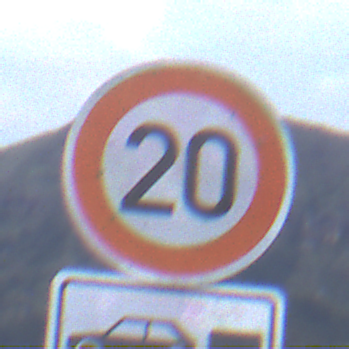
Verkehrszeichen: Geschwindigkeit20
Zusatzzeichen unten: HinweisDurchSinnbild15
Umgebung: Outdoor, Nature
Tageszeit: SunriseSunset
Wetter: PartlyCloudy
Licht: Natural
Jahreszeit: NotSpecified
Kontrast: LowContrast